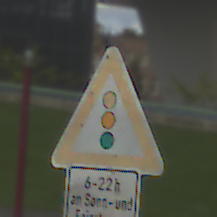
Verkehrszeichen: Lichtzeichenanlage
Zusatzzeichen unten: ZeitangabenMitBeschraenkungAufWochentage4
Umgebung: Outdoor, Suburban
Tageszeit: MorningAfternoon
Wetter: PartlyCloudy
Licht: Natural
Jahreszeit: NotSpecified
Kontrast: MediumContrast